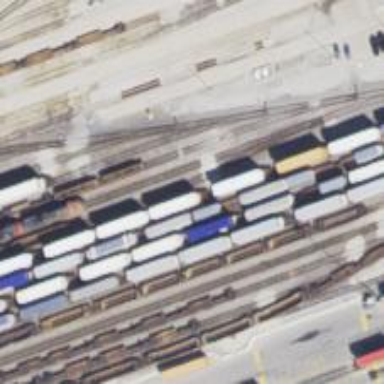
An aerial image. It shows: Intermodal railway yard.